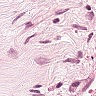
Metastatic tissue present: no